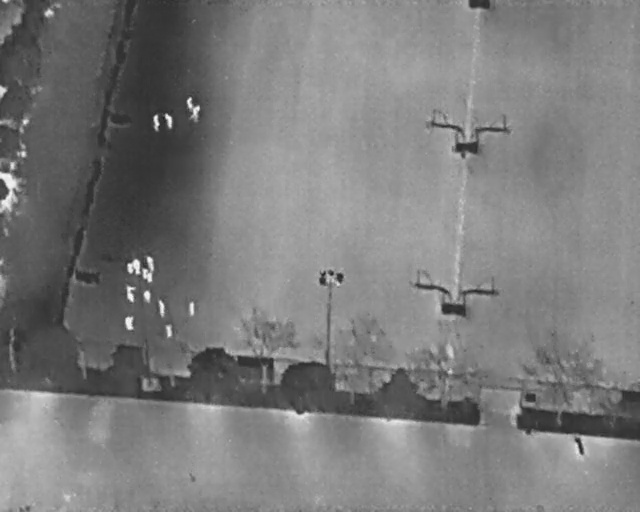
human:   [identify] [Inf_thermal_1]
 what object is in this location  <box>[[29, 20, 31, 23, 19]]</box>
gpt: <ref>1 medium person at the top</ref>